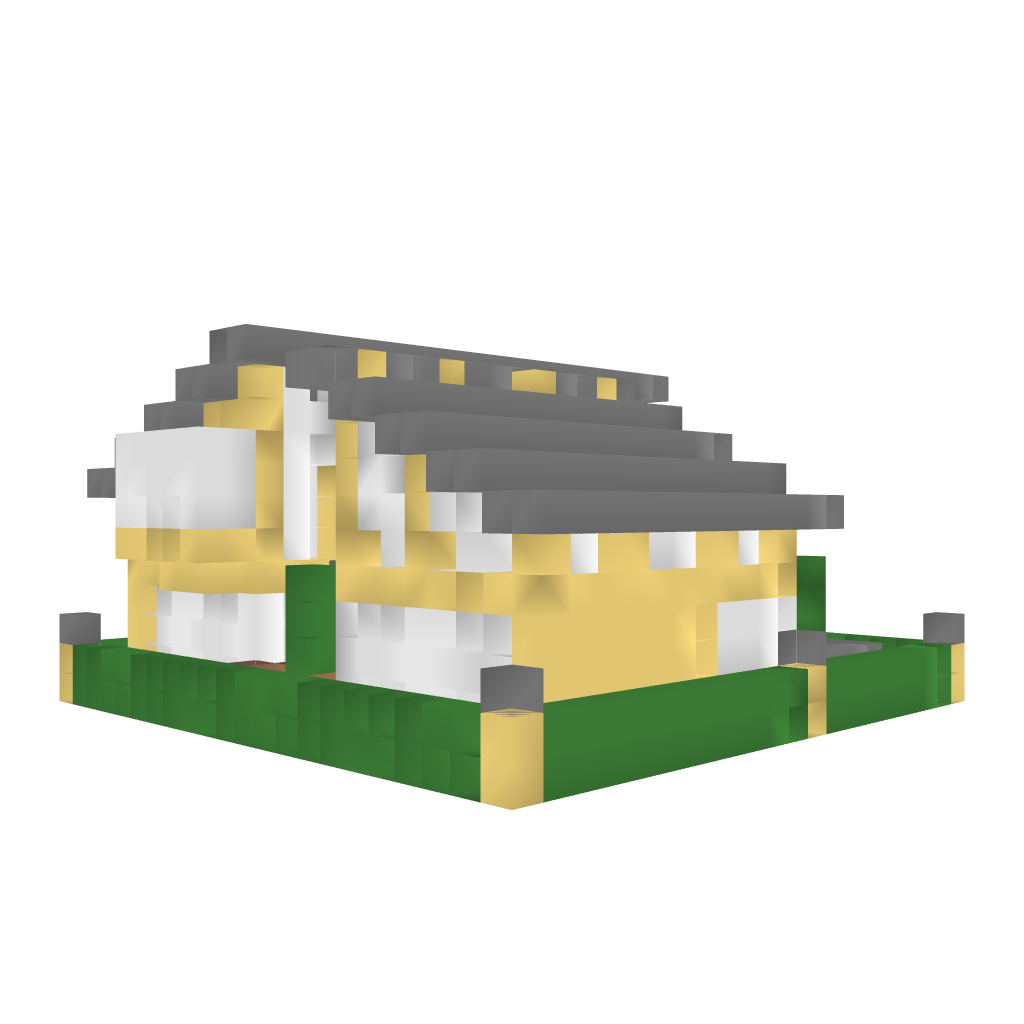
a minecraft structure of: Modern house whit a fireplace bad low quality